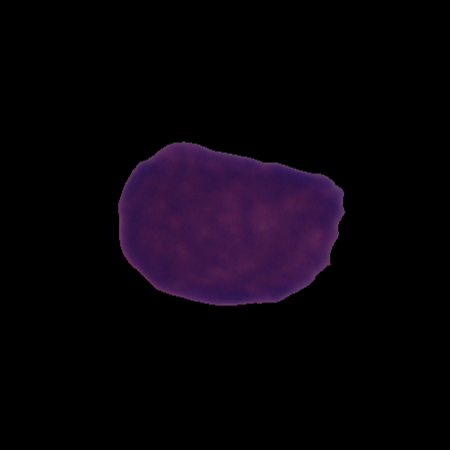
Label: cancer